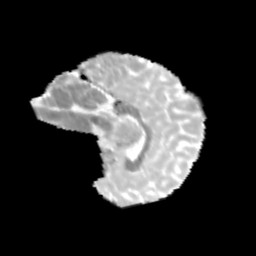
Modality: MD
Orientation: sagittal
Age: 11
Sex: female
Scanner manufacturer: siemens
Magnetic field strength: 3 T
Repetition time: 3.8 s
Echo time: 0.07 s